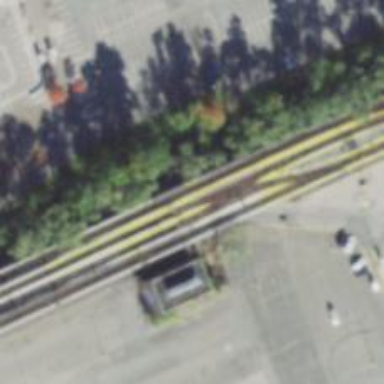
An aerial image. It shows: Bridge over electrified rail tracks leading to service yard.